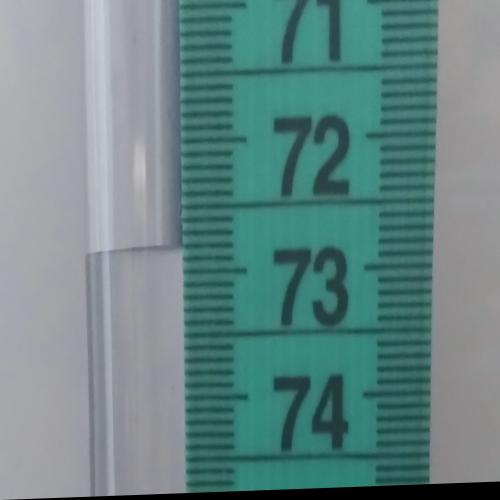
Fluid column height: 72.8 cm